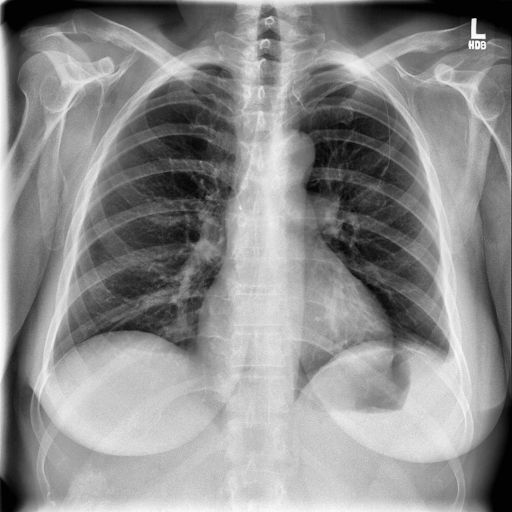
Finding: NORMAL